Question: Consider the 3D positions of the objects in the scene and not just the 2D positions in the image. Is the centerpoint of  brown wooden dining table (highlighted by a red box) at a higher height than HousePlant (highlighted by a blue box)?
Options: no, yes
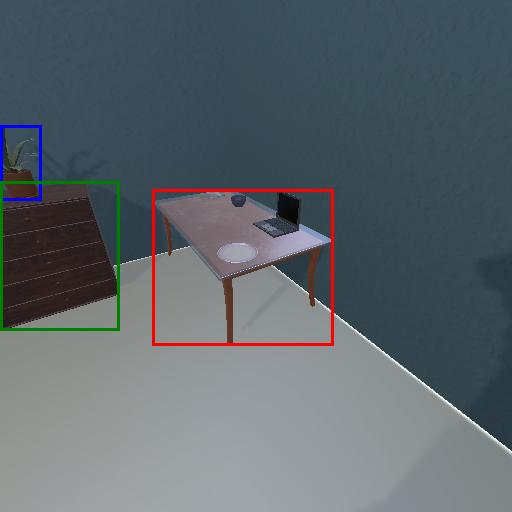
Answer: no